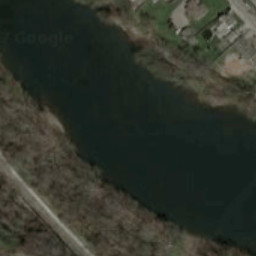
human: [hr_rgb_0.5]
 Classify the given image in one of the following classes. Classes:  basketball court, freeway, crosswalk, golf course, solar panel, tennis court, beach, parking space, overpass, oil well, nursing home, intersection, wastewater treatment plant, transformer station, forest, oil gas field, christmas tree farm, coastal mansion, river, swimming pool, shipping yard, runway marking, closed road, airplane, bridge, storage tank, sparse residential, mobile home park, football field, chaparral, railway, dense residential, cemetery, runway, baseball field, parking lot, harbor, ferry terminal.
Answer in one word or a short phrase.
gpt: river